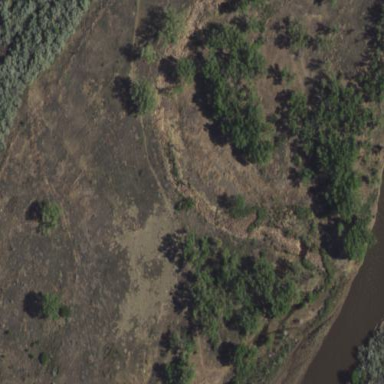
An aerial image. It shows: Riparian woodland area consisting mainly of wood.